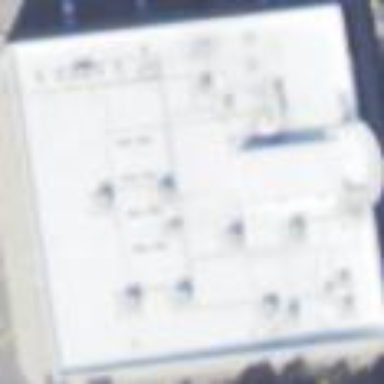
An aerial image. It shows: Building used as fitness center.